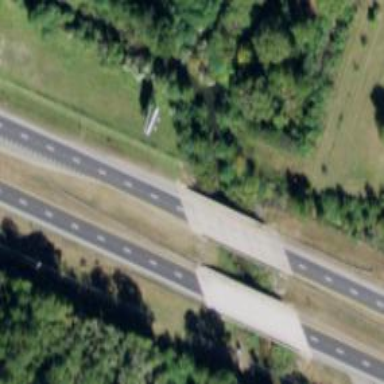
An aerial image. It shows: Bridge on trunk highway that is expressway with dual carriageway.